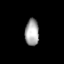
Tissue: skin
Cell type: Others
Senescence score: 0.8907
Nuclear area (px): 364
Mean DAPI intensity: 166.242